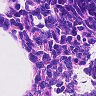
Metastatic tissue present: no